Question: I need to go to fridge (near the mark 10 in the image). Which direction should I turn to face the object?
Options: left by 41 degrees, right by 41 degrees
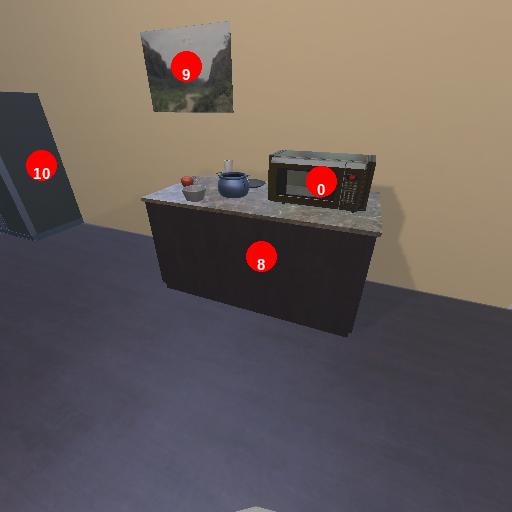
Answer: left by 41 degrees